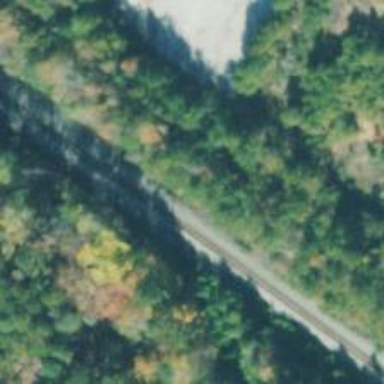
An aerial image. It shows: Abandoned railway spur.